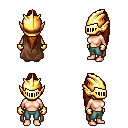
a pixel art fantasy rpg character, female body template, human, light skin, brown cape, teal pants, brunette extra-long topknot hairstyle, gold helm, gold gloves, four views (front, back, left, right), 2x2 character sprite sheet, small pixel art, hard edges, no anti-aliasing